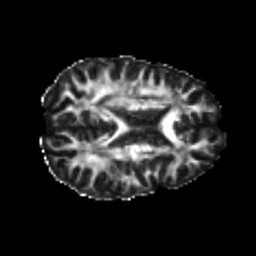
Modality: FA
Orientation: axial
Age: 24
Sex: male
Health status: healthy
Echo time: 0.074 s